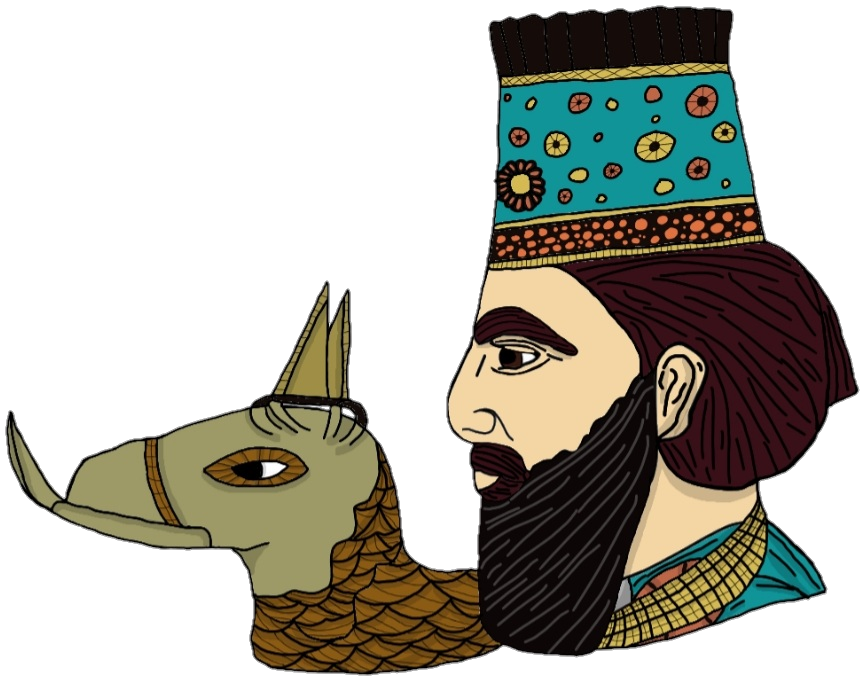
Label: 4_Yes_Chad